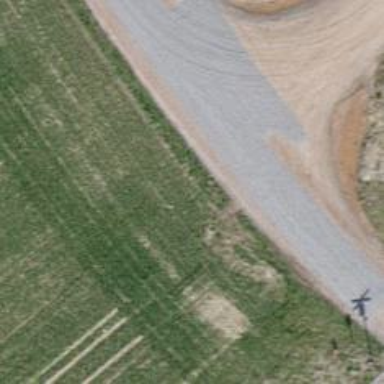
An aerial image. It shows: Compacted track with grade2 surface.